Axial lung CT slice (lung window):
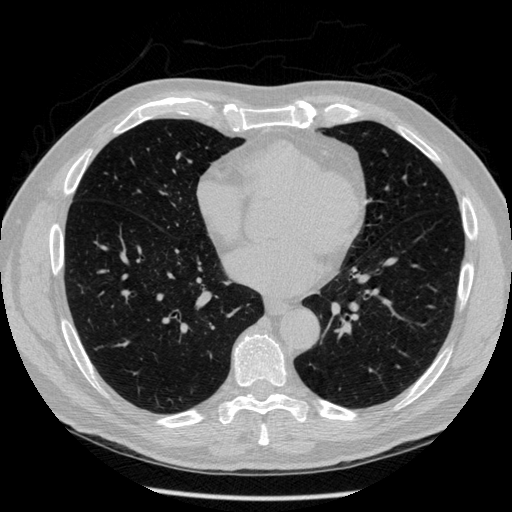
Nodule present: no